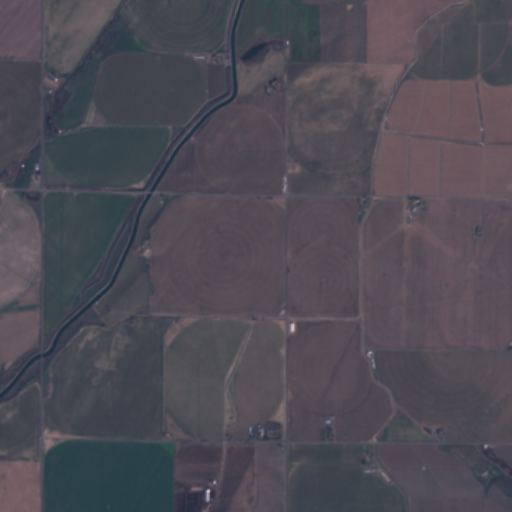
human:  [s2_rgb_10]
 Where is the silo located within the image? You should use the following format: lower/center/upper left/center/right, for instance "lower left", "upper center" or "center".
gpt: The silo is located in the lower center of the image.
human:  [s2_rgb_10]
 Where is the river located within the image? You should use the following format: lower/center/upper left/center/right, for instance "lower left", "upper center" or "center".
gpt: The river is located in the left of the image.
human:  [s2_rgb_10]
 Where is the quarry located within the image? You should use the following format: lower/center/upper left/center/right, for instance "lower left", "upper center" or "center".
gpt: There is no quarry in the image.